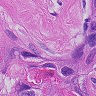
Metastatic tissue present: yes